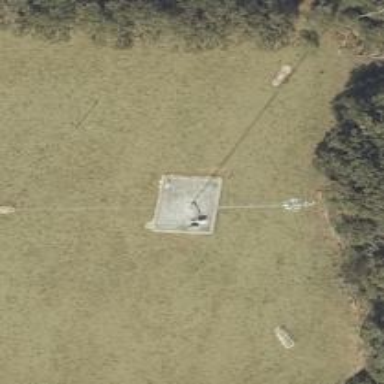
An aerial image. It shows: Mast tower used for communication.